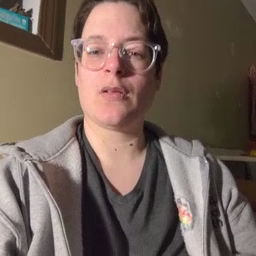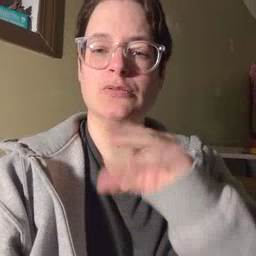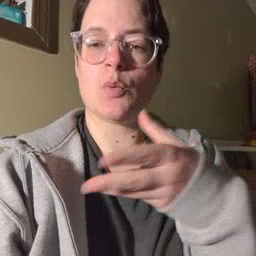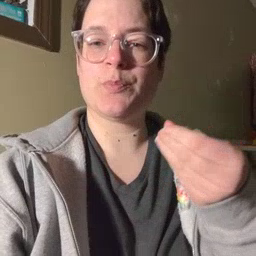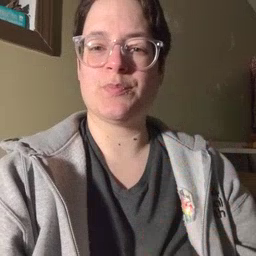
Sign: story